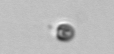
Label: nanoplankton_mix